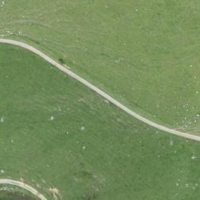
EUNIS habitat code: 23
Species observed at this site:
Gentianella campestris